Question: Does IDA Pro have a memory mapping functionality similar to that in OllyDbg? If so, I can't find it. I know there is that skinny bar at the top of the screen showing where you are in the address space and where memory is allocated, but I consider that kind of inadequate. This is what the memory map looks like in OllyDbg:

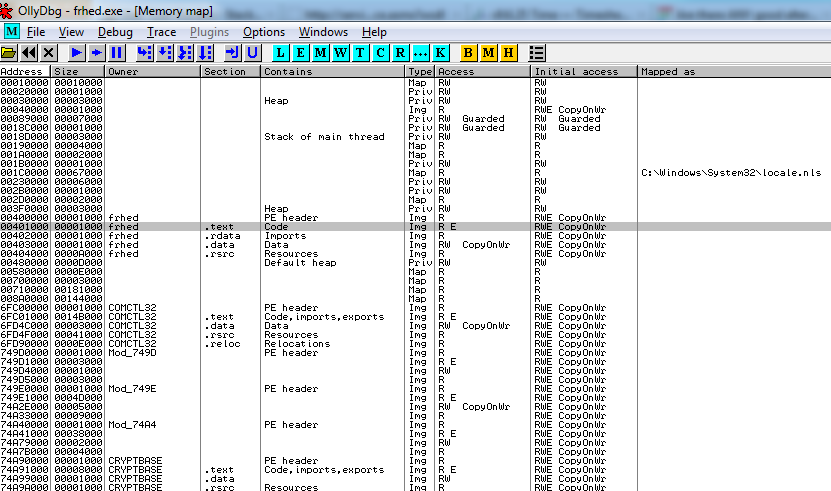
Answer: Program Segmentation
in View > Open Subview > Segments
but it doesn't have that detailed information as OllyDbg has.